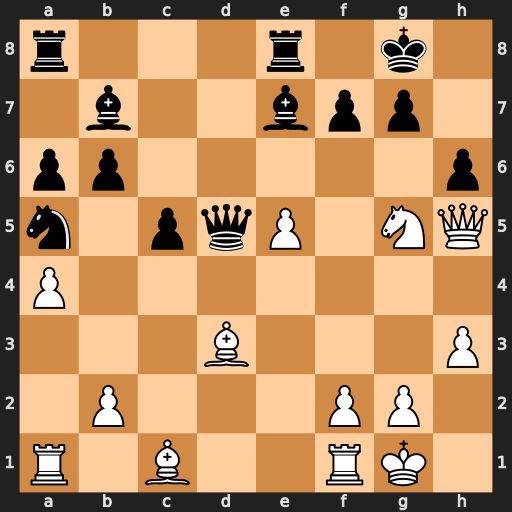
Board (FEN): r3r1k1/1b2bpp1/pp5p/n1pqP1NQ/P7/3B3P/1P3PP1/R1B2RK1
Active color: w
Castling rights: -
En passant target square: -
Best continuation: Bh7+ Kh8 Be4 Qxe4 Nxe4